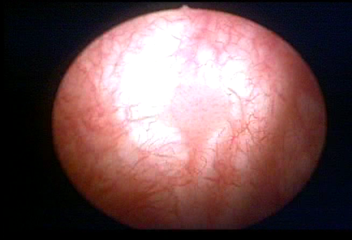
Modality: WLC
Class: Malignant
Subclass: LowGradePapillary
Lesion: L1
Stage: Ta
Morphology: Papillary
Bladder cancer association: Yes
Annotated structures: Tumor